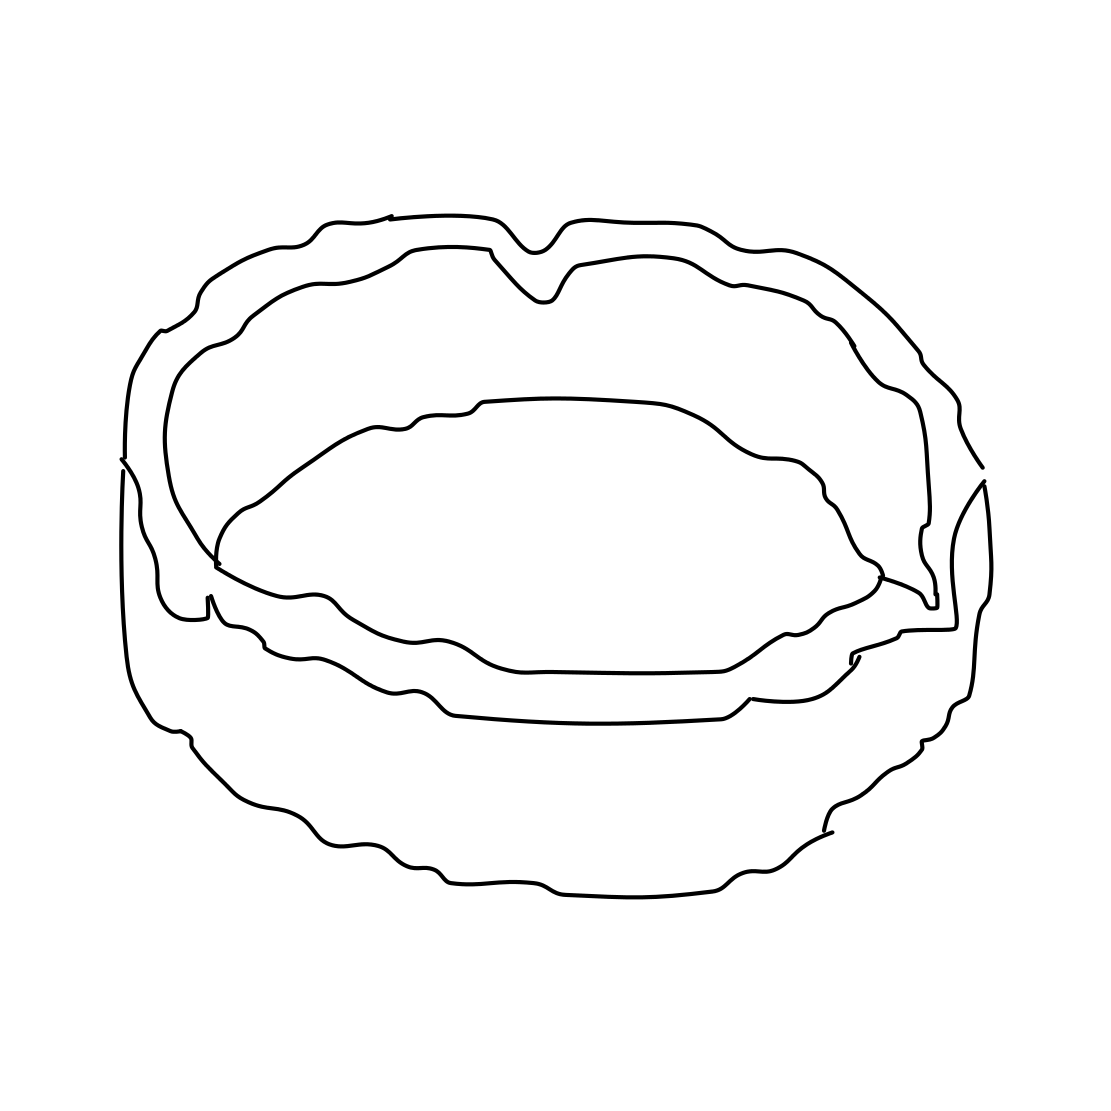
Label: ashtray